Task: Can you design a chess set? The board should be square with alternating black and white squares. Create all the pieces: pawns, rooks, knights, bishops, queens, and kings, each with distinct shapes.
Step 2215:
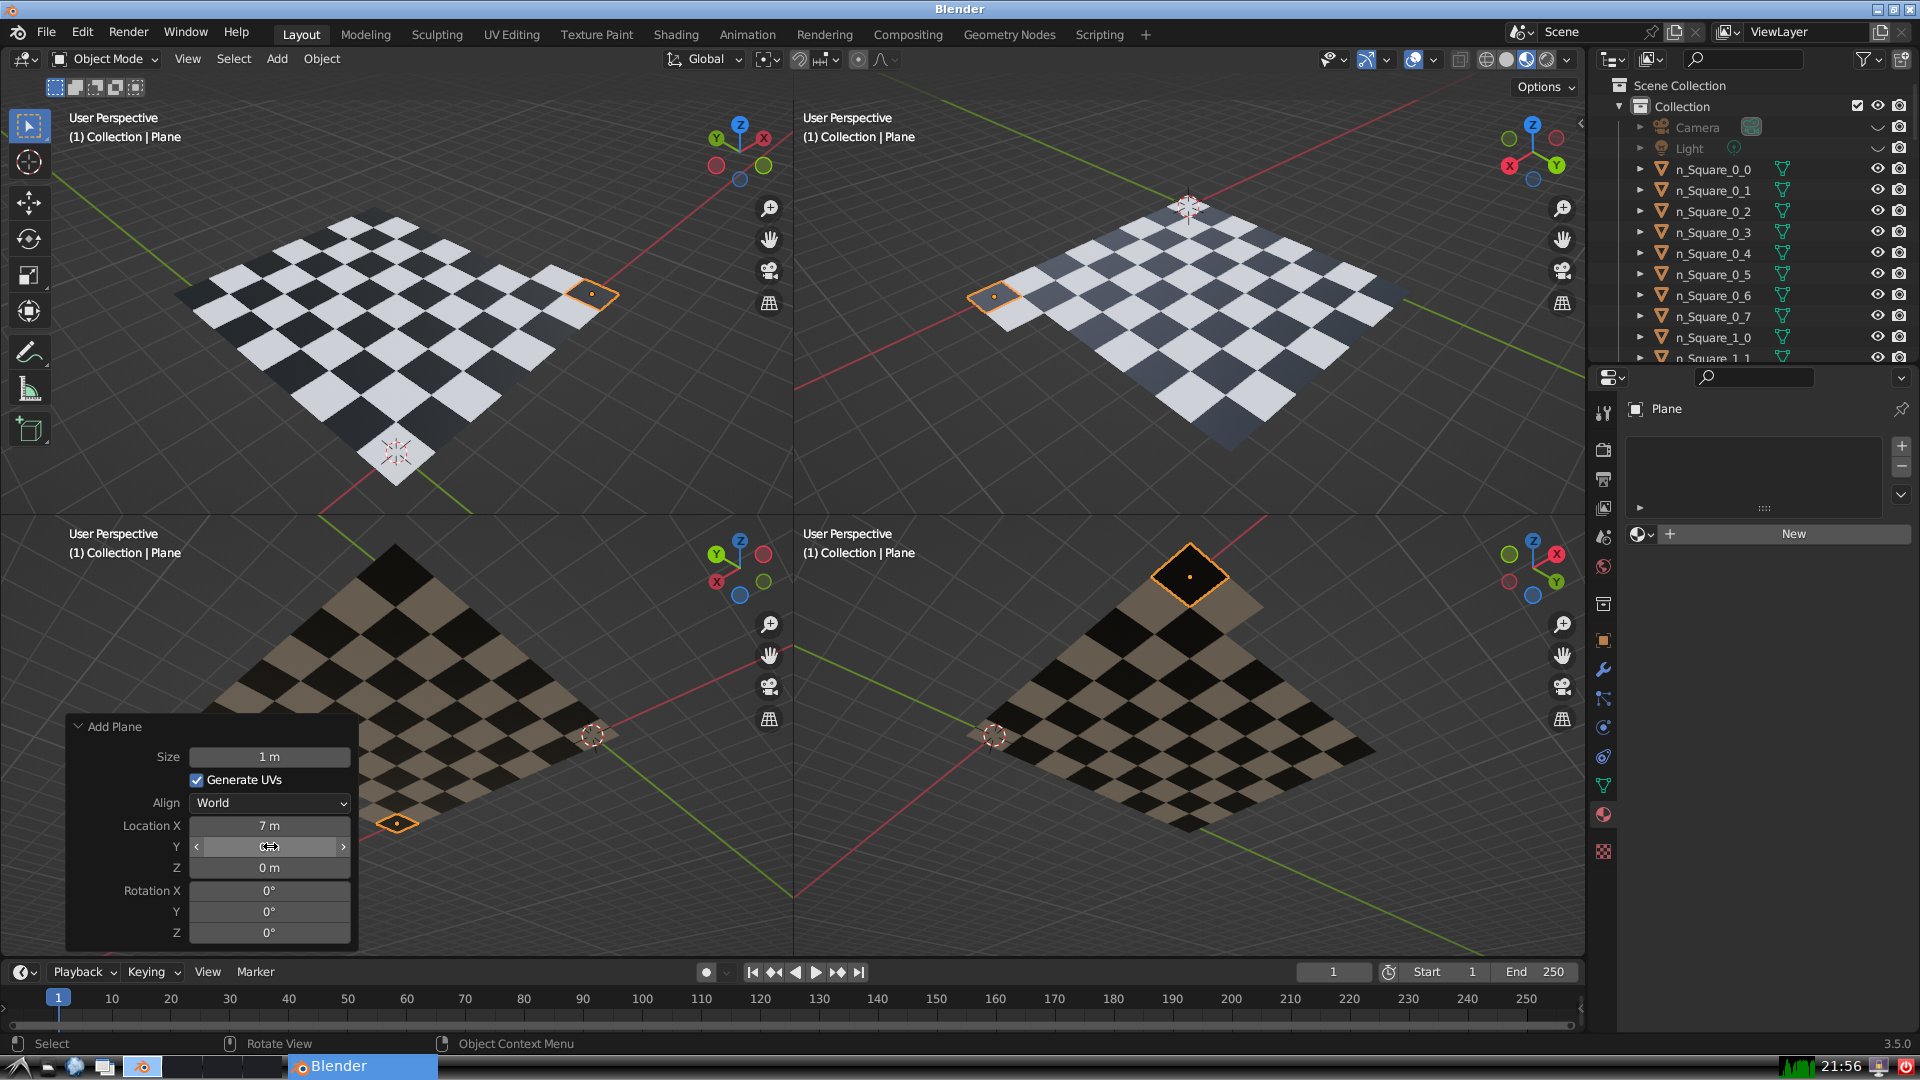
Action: click: no